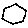
Label: hexagon